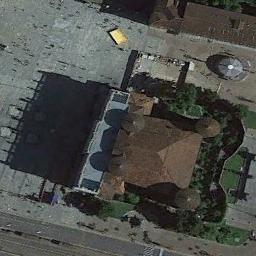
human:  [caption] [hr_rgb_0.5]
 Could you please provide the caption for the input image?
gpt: This is a church  There are many trees around it .

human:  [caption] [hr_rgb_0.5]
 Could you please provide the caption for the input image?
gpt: There is a church on the open place next to the road .

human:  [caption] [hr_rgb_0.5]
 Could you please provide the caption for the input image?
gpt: A cathedral with an orange roof, The main house in the middle of the church has a circular roof, And there are many pedestrians in the square next to the church .

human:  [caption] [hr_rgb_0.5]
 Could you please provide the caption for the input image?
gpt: The church with some circular domes and the rest of the church has an orange roof .

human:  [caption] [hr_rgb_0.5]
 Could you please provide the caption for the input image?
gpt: There is a road near the church .